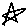
Label: star